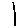
Label: line